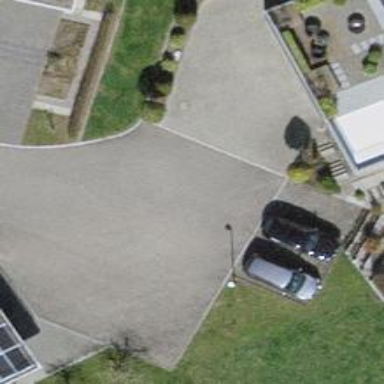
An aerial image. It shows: Turning circle on the road.